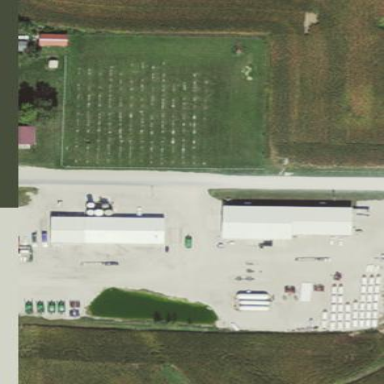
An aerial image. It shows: Cemetery.